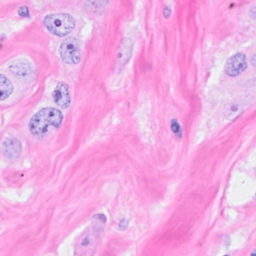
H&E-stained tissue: Breast